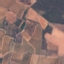
Land use / land cover class: PermanentCrop